Field crop: maize
Growth stage: 2
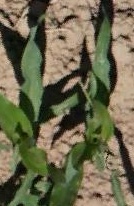
Species: maize